Question: Here's the JSFiddle (disregard the differences with picture below):
<URL>
I'm supposed to have something like this in the white background, but the images in the center and right column seem to expand outside of their domain.

Any suggestions on how to cleanly handle this situation? It needs to be nice and centered, needs to end up like the picture, I feel I'm close but can't quite get there. Thank you, learning quite a lot in this tag area in Stackoverflow.
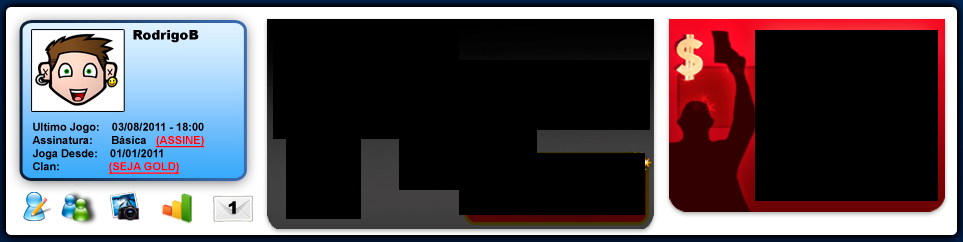
Answer: Use pixel widths, not percentage.